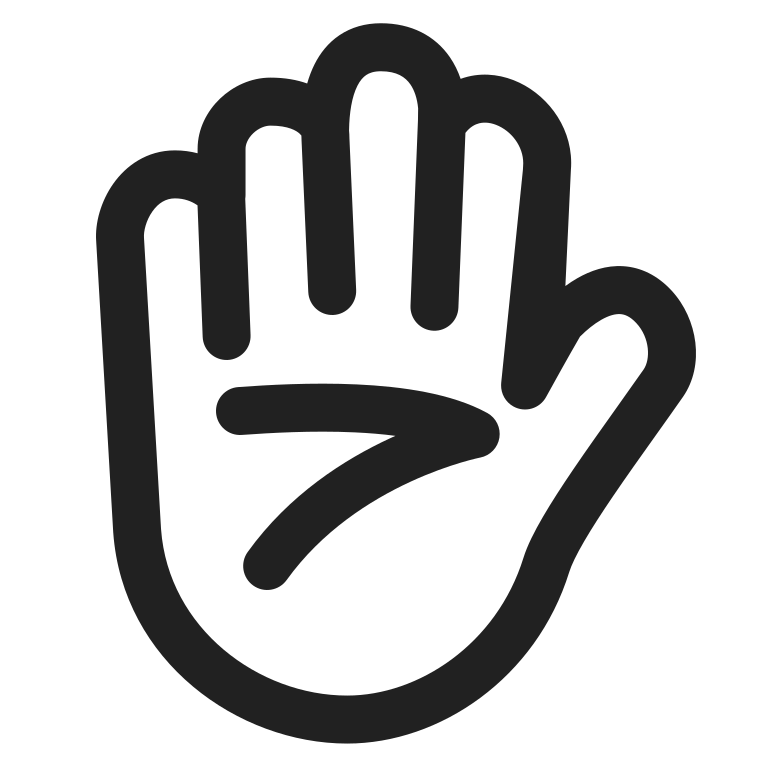
raised hand high contrast default